Question: Given the schedule below, what is the maximum total time (in minutes) a person can spend in lectures? All time nodes are integer multiples of 10 minutes.
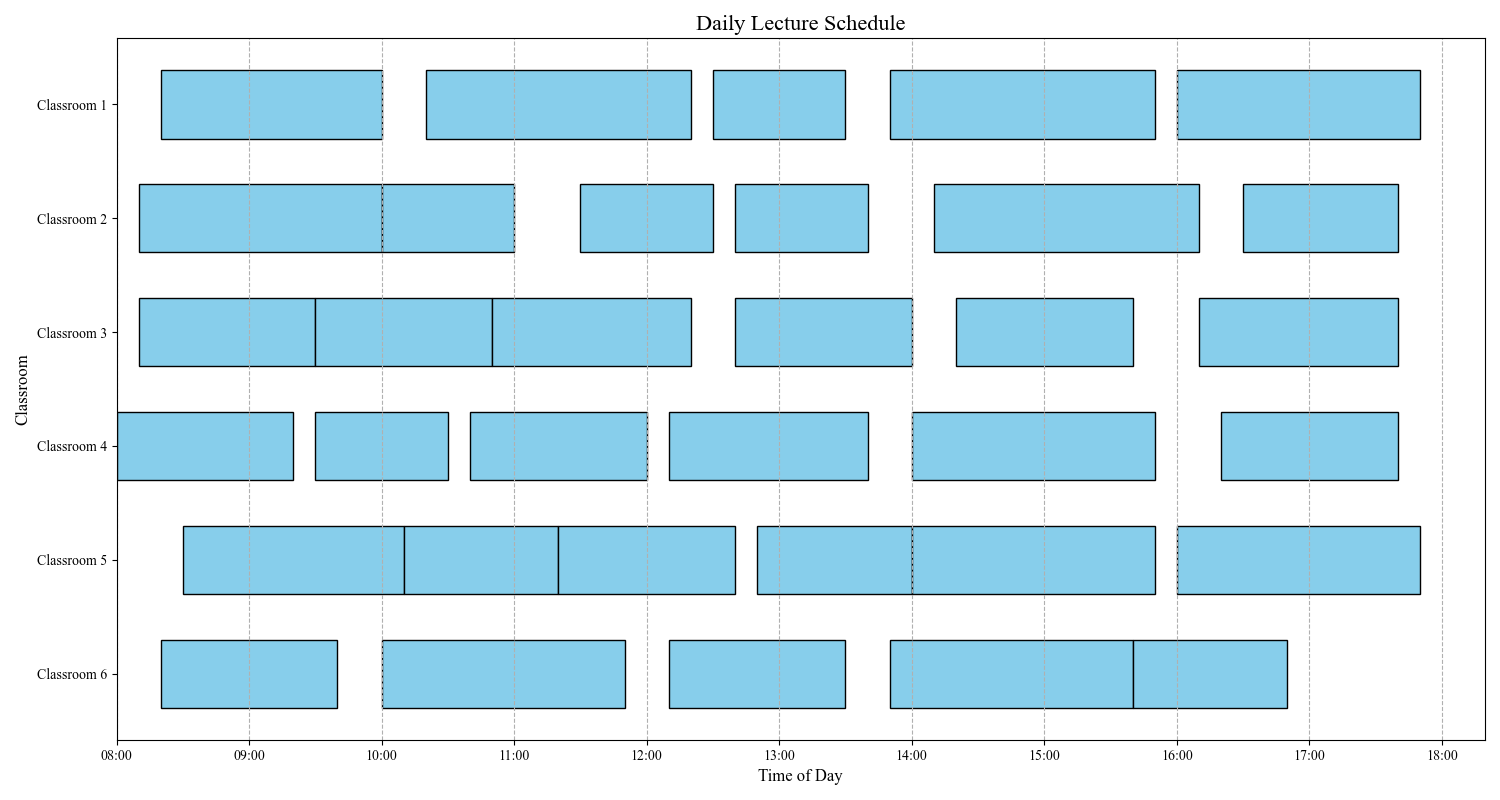
Answer: 560